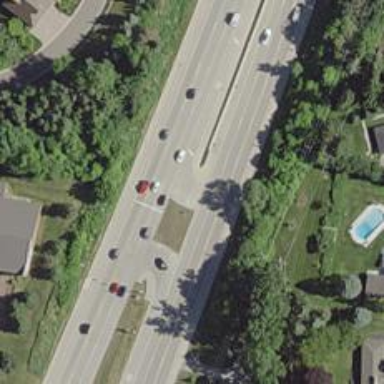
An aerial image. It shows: Primary link highway.